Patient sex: M
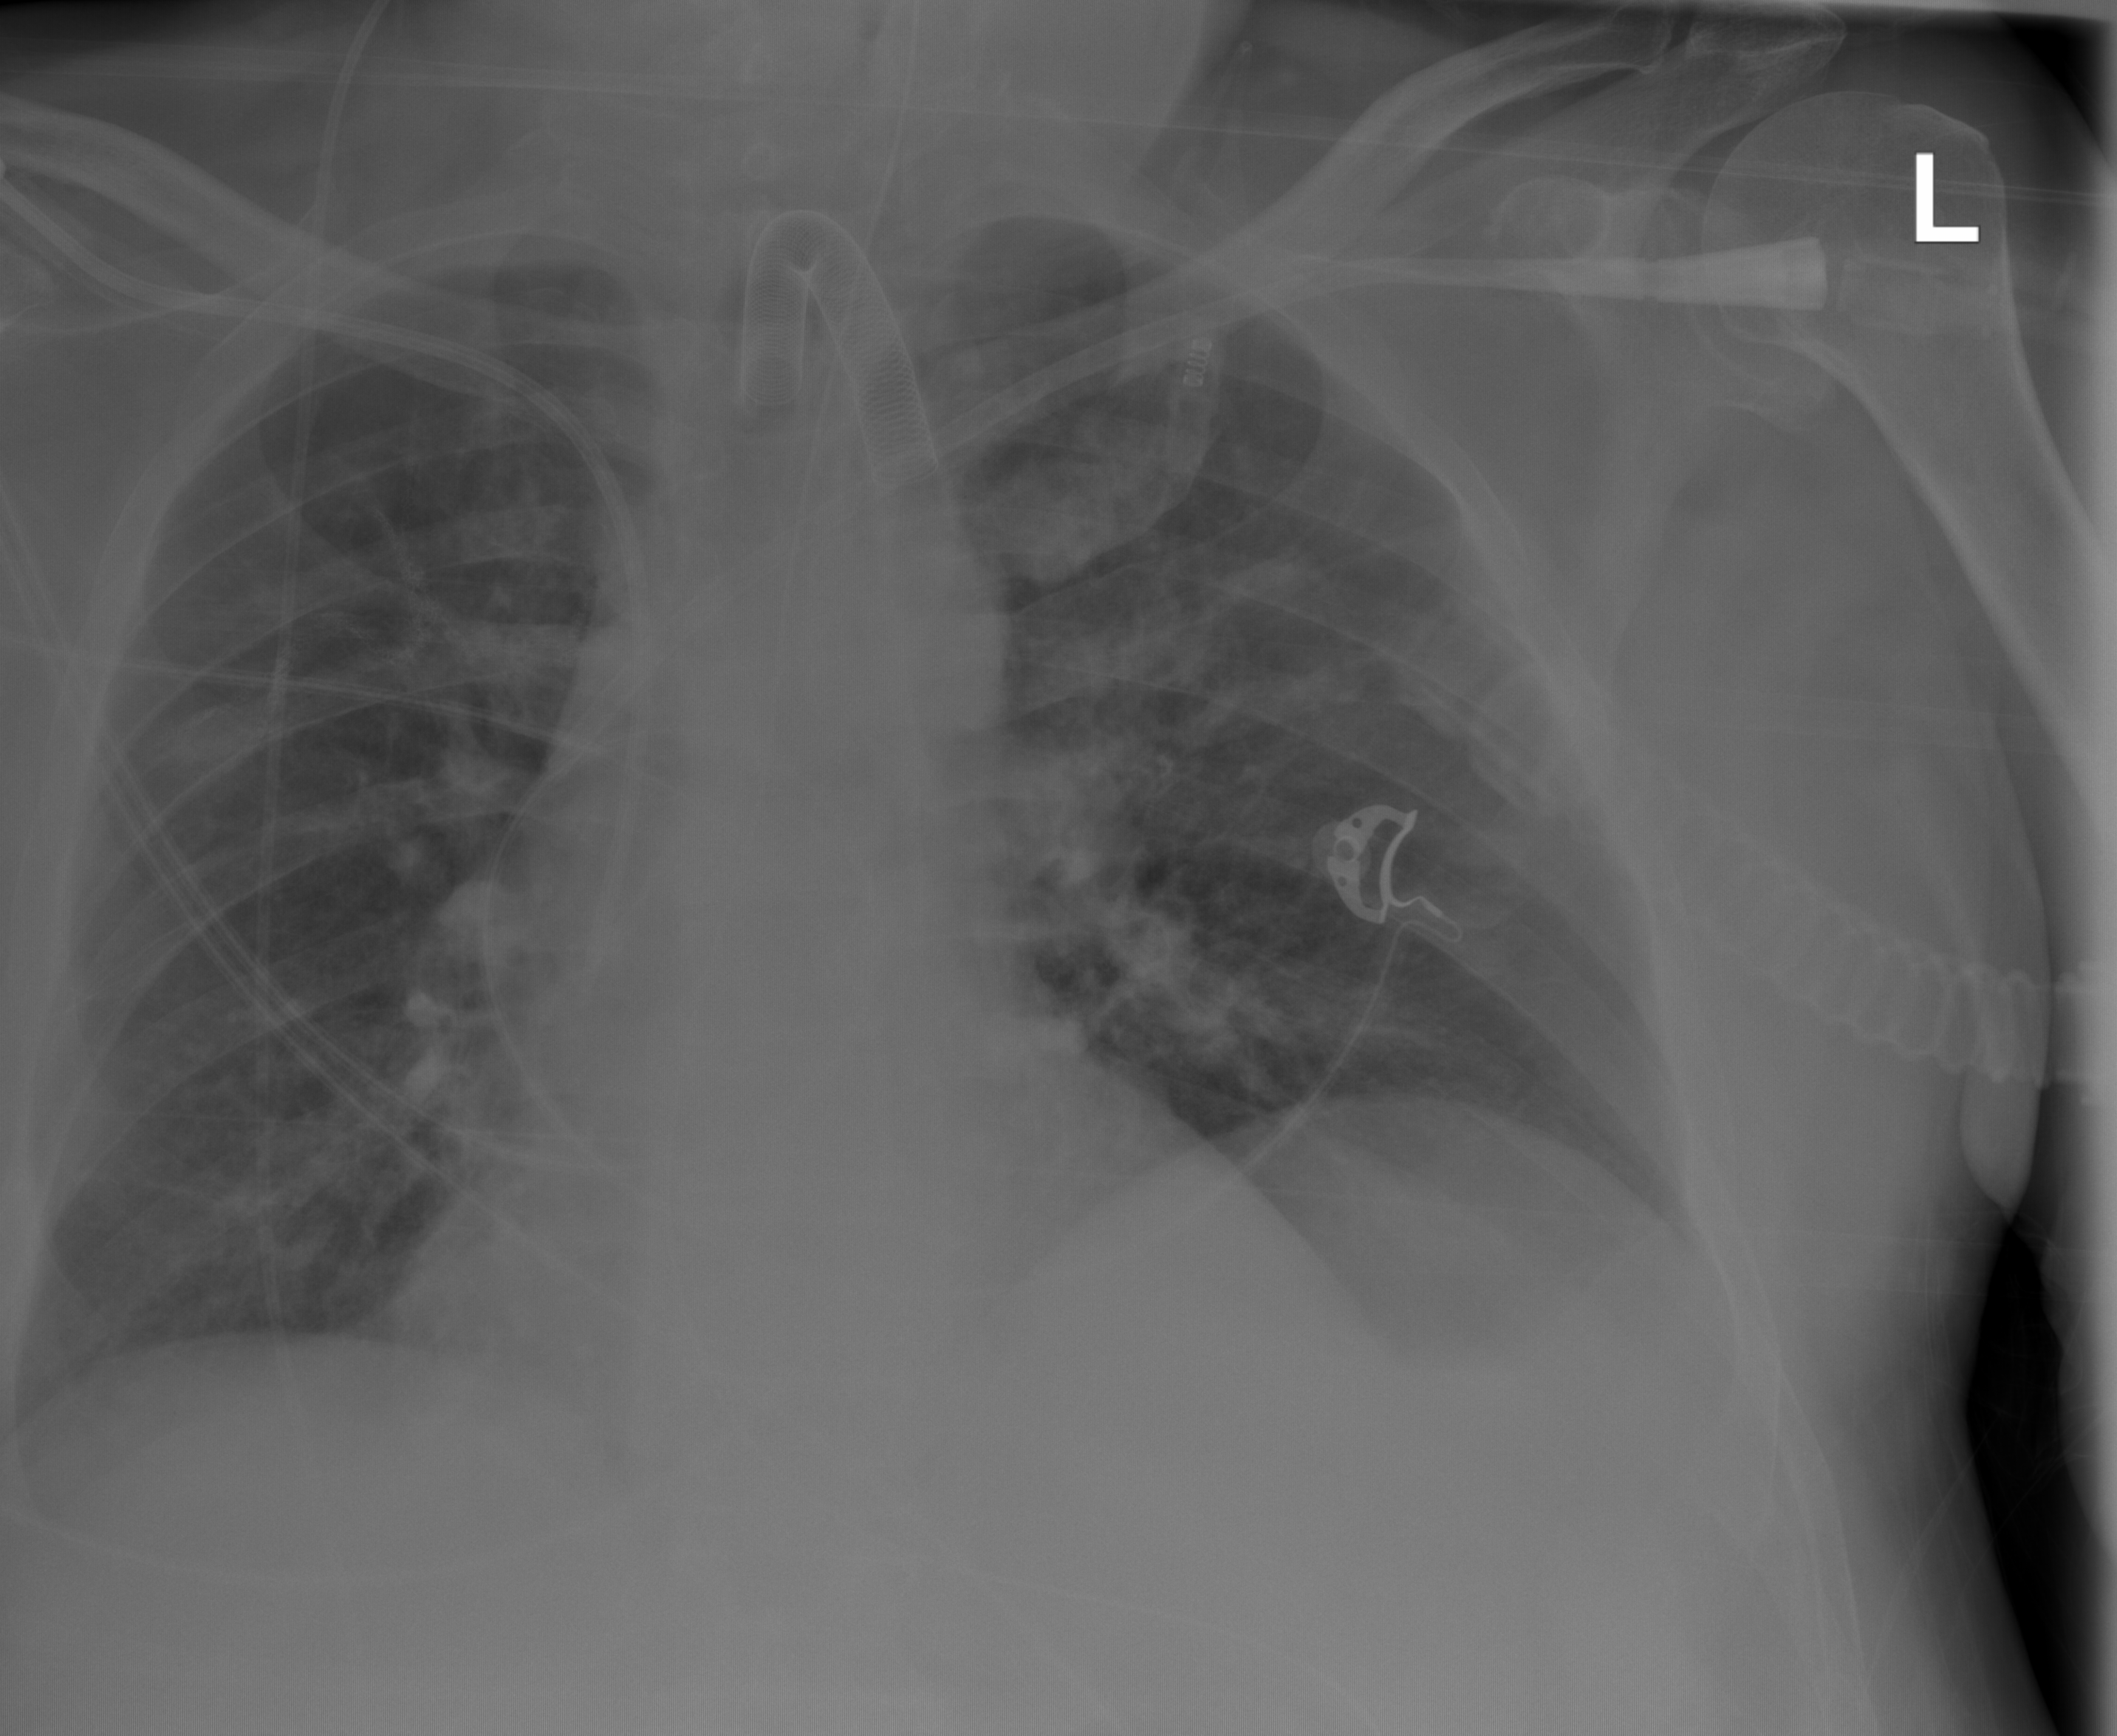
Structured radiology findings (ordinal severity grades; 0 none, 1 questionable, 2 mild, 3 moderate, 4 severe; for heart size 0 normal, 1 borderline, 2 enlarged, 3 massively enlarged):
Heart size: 0
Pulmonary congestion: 2
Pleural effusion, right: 0
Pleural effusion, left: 0
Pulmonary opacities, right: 0
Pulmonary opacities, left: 0
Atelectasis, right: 2
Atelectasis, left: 2